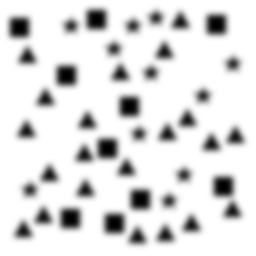
Squares: 10
Triangles: 21
Stars: 11
Total shapes: 42